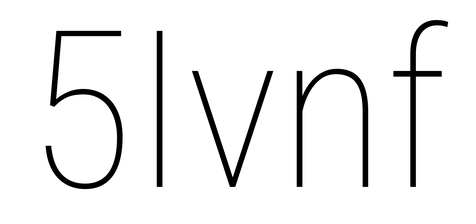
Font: Roboto_Condensed_Thin